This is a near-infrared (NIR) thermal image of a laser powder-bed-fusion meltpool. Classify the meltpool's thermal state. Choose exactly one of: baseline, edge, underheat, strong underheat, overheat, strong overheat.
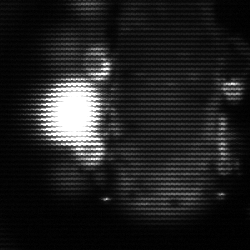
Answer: strong underheat